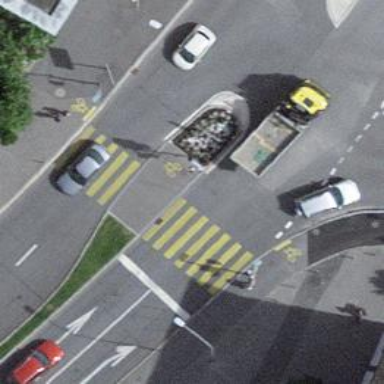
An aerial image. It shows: Zebra crossing with traffic signals and pedestrian island.